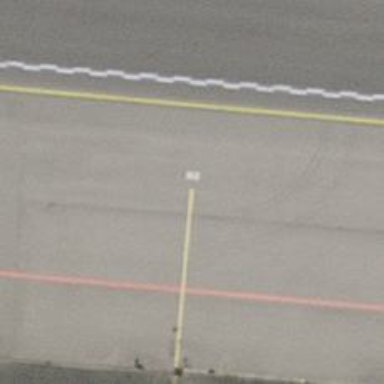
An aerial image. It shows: Airport parking position.